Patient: sex M, age 30
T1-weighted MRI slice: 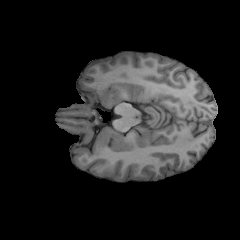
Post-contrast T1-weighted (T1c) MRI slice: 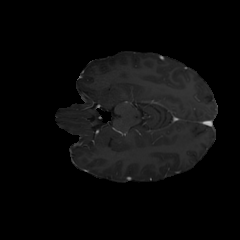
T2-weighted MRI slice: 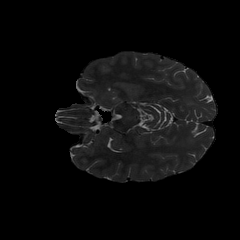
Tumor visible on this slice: no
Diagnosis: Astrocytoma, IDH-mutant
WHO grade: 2